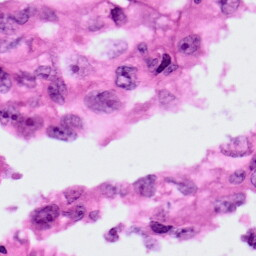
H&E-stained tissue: Lung